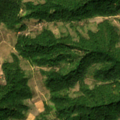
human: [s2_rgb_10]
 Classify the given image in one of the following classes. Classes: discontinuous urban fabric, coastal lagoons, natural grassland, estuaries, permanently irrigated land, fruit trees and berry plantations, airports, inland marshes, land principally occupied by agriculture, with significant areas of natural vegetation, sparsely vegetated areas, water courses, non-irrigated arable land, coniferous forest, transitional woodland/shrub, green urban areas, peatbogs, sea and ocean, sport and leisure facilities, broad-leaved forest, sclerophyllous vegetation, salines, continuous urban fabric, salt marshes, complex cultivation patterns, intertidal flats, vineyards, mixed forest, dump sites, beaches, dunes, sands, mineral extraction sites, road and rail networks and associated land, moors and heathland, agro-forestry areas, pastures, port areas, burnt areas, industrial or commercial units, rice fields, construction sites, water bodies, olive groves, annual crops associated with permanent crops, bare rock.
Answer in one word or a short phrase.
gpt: pastures, complex cultivation patterns, broad-leaved forest